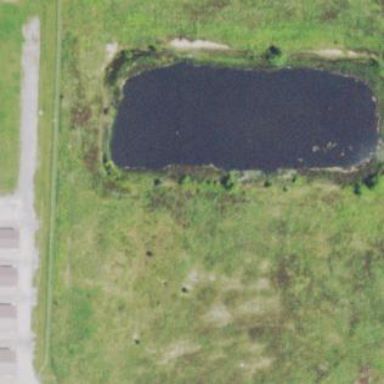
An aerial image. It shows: Pond with natural water.